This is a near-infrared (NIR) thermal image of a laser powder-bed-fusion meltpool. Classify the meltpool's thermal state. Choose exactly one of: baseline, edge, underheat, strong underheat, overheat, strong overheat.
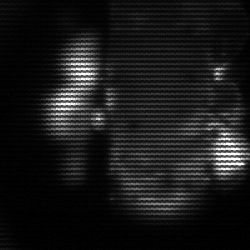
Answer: strong underheat